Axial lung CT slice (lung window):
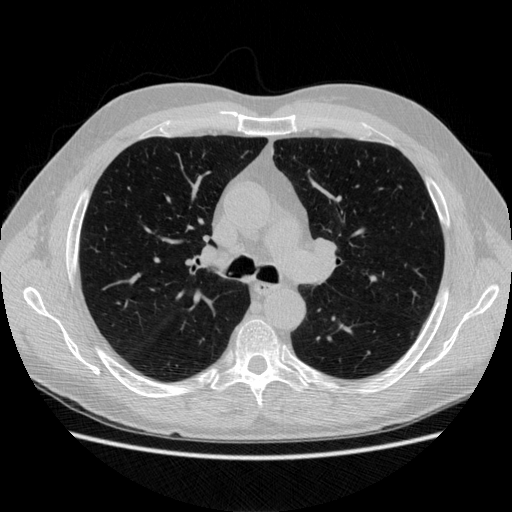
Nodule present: no